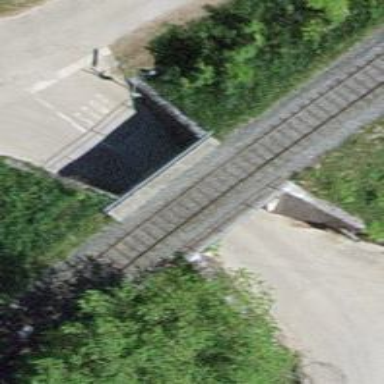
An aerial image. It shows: Single-track spur railway line.